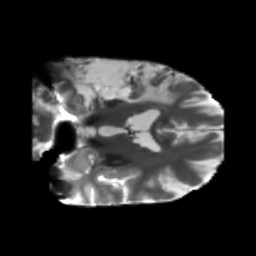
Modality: T2w
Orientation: coronal
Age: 58
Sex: male
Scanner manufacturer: siemens
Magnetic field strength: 3 T
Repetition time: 5.25 s
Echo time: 0.08 s